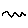
Label: zigzag